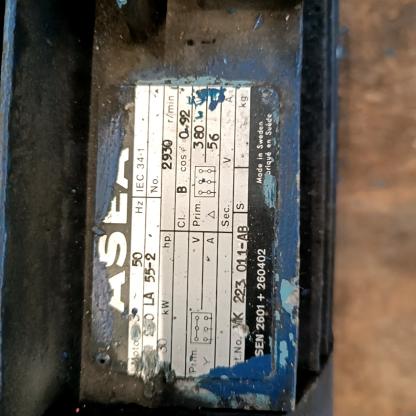
Klasa: tabliczka-znamionowa